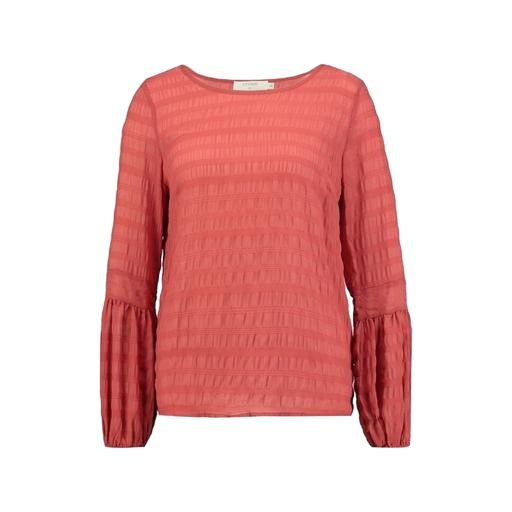
red aurore bell-sleeve blouse, pink textured blouse, multicolor vero moda rust high neck blouse, white background